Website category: jobs
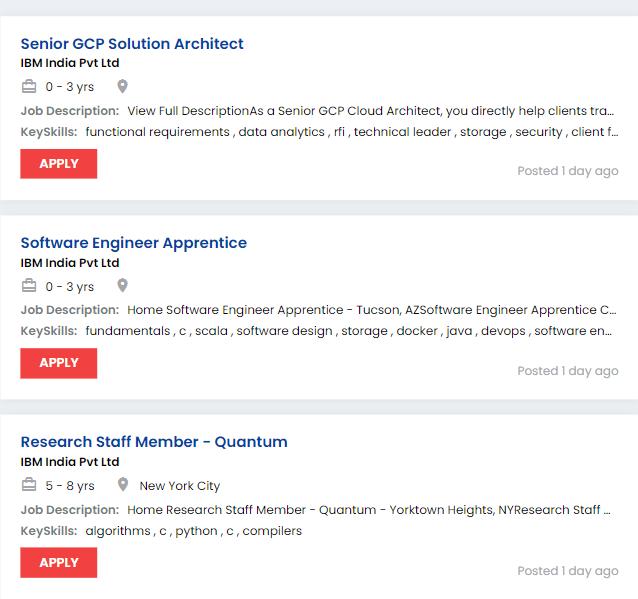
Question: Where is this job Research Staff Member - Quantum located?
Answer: New York City

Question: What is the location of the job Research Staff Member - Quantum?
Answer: New York City

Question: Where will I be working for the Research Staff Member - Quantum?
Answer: New York City

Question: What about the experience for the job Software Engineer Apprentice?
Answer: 0 - 3 yrs

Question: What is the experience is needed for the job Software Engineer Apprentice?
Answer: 0 - 3 yrs

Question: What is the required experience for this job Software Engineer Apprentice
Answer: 0 - 3 yrs

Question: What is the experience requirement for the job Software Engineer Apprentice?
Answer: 0 - 3 yrs

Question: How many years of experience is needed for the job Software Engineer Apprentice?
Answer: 0 - 3 yrs

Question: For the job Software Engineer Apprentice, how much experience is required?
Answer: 0 - 3 yrs

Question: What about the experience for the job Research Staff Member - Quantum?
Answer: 5 - 8 yrs

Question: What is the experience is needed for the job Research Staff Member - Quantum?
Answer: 5 - 8 yrs

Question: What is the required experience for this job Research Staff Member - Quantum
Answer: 5 - 8 yrs

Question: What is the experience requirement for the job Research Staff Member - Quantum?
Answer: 5 - 8 yrs

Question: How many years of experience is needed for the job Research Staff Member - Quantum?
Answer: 5 - 8 yrs

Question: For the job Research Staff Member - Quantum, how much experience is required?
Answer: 5 - 8 yrs

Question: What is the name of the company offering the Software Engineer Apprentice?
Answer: IBM India Pvt Ltd

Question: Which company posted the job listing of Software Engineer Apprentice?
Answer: IBM India Pvt Ltd

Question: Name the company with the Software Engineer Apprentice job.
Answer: IBM India Pvt Ltd

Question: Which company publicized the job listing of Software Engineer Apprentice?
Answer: IBM India Pvt Ltd

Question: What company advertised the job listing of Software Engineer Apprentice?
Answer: IBM India Pvt Ltd

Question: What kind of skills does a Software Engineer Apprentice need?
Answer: fundamentals , c , scala , software design , storage , docker , java , devops , software engineer , technical skills , cloud computing , c# , python , junit , c , problem solving , javascript , ruby , infrastructure , php , software developer

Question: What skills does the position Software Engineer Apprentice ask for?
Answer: fundamentals , c , scala , software design , storage , docker , java , devops , software engineer , technical skills , cloud computing , c# , python , junit , c , problem solving , javascript , ruby , infrastructure , php , software developer

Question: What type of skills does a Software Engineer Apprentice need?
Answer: fundamentals , c , scala , software design , storage , docker , java , devops , software engineer , technical skills , cloud computing , c# , python , junit , c , problem solving , javascript , ruby , infrastructure , php , software developer

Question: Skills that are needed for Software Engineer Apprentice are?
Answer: fundamentals , c , scala , software design , storage , docker , java , devops , software engineer , technical skills , cloud computing , c# , python , junit , c , problem solving , javascript , ruby , infrastructure , php , software developer

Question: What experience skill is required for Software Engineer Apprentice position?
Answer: fundamentals , c , scala , software design , storage , docker , java , devops , software engineer , technical skills , cloud computing , c# , python , junit , c , problem solving , javascript , ruby , infrastructure , php , software developer

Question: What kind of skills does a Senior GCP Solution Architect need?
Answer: functional requirements , data analytics , rfi , technical leader , storage , security , client facing , solution architect , consulting , infrastructure

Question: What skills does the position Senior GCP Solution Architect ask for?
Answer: functional requirements , data analytics , rfi , technical leader , storage , security , client facing , solution architect , consulting , infrastructure

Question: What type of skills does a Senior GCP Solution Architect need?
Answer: functional requirements , data analytics , rfi , technical leader , storage , security , client facing , solution architect , consulting , infrastructure

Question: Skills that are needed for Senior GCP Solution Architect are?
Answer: functional requirements , data analytics , rfi , technical leader , storage , security , client facing , solution architect , consulting , infrastructure

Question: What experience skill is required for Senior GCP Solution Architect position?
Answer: functional requirements , data analytics , rfi , technical leader , storage , security , client facing , solution architect , consulting , infrastructure

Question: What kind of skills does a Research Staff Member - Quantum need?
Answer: algorithms , c , python , c , compilers

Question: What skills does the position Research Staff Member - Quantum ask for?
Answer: algorithms , c , python , c , compilers

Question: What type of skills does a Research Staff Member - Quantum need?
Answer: algorithms , c , python , c , compilers

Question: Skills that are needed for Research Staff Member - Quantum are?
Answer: algorithms , c , python , c , compilers

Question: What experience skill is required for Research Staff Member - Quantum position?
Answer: algorithms , c , python , c , compilers